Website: slack
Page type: stored-credit-cards
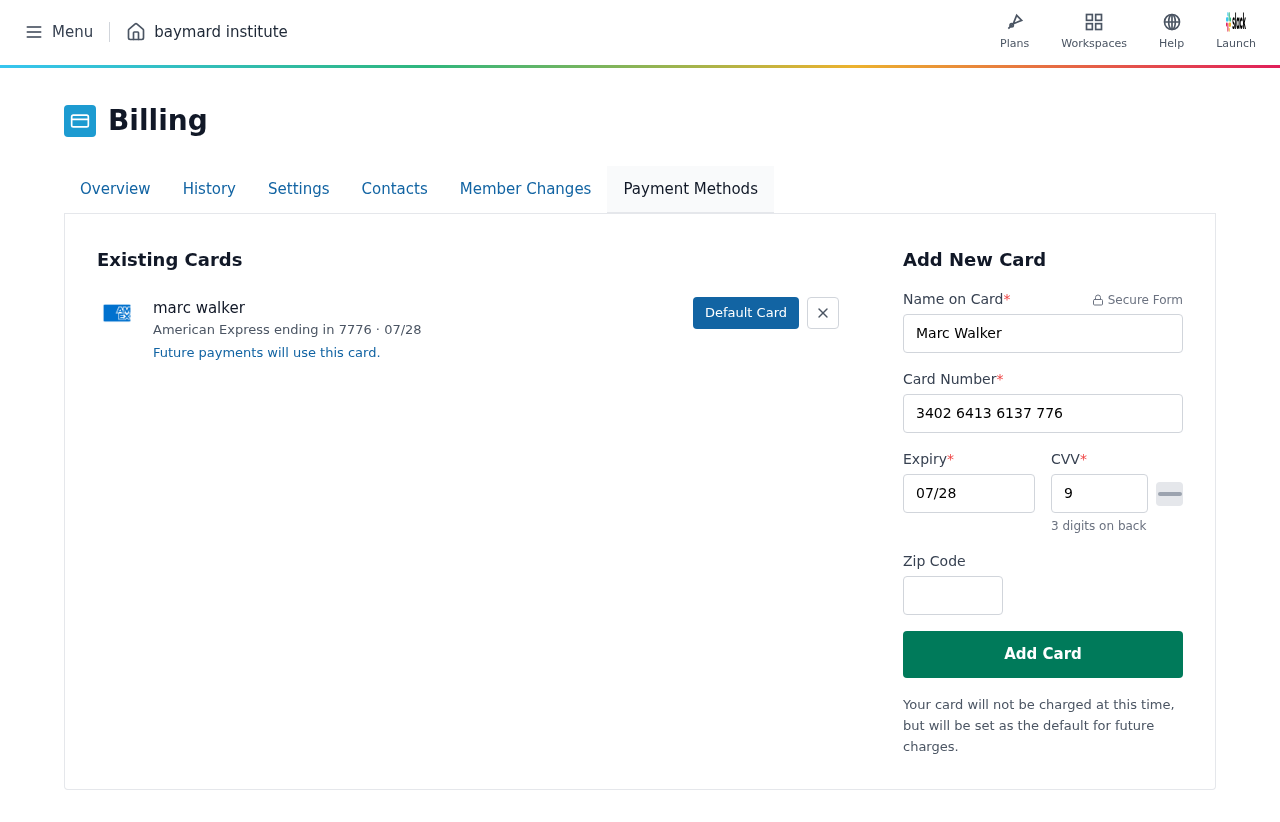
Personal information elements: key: PII_CARD_CVV
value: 9996
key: PII_CARD_EXPIRY
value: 07/28
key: PII_CARD_EXPIRY_MONTH
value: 07
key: PII_CARD_EXPIRY_YEAR
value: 28
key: PII_CARD_LAST4
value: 7776
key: PII_CARD_NUMBER
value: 3402 6413 6137 776
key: PII_CARD_TYPE
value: American Express
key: PII_FULLNAME
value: marc walker
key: PII_FULLNAME
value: Marc Walker
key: PII_POSTCODE
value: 91916